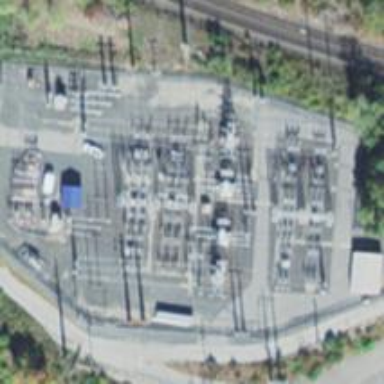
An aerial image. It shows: Switch for power supply.